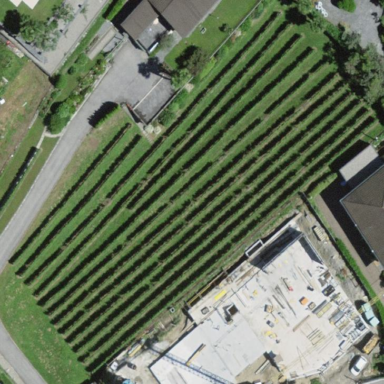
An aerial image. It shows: Beautiful vineyard in the countryside.